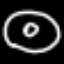
Label: donut